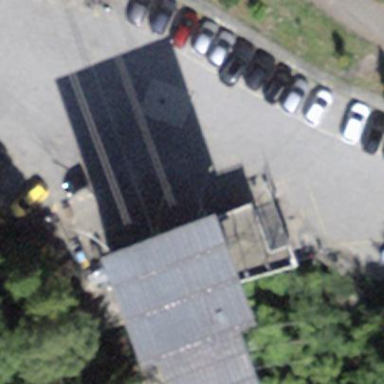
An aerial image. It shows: Service building.